Field crop: maize
Growth stage: 1
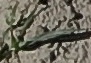
Species: sorghum